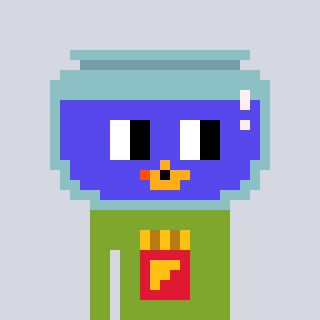
a pixel art character with square blue glasses, a goldfish-shaped head and a slimegreen-colored body on a cool background